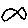
Label: fish